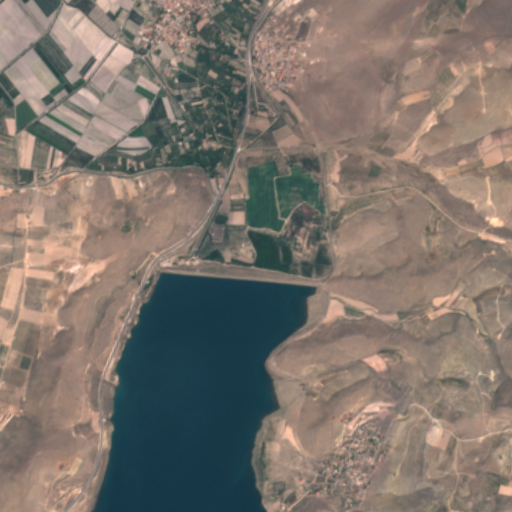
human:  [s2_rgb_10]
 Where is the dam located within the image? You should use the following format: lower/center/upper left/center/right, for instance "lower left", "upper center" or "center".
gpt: The dam is located in the center left of the image.
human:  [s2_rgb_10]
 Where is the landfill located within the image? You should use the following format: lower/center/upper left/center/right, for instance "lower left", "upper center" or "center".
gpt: There is no landfill in the image.